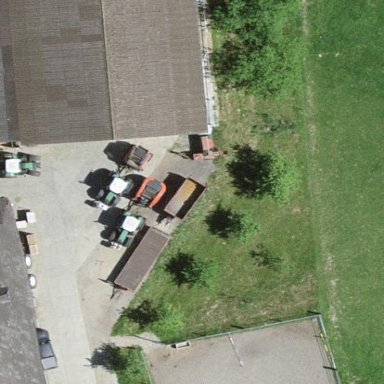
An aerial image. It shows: Shed building.